Question: The whole problem is
I tried to implement it, but always faced some issues,
Like, ScrollView Covers the whole content or I get the issue where my Column-item
'''
Cannot anchor to an item that isn't a parent or sibling.
'''
The screen of my the whole tab is here
Tab where I need to place scrollview

'''
Rectangle{
id:root
color: "white"
anchors.fill: parent
Rectangle{
id:label
color: "#F6F6F6"
width: root.width
height: root.height * 0.20
z: parent.z + 4
Text{
width: label.width
height: label.height
text: getImageName()
font.family: "Abel"
font.pointSize: 24
color: "#4A3F35"
lineHeight: 24
verticalAlignment: Text.AlignVCenter
horizontalAlignment: Text.AlignHCenter
}
}
Column {
anchors.top: label.bottom
anchors.horizontalCenter: root.horizontalCenter
anchors.topMargin: label.height * 0.5
spacing: label.height * 0.3
Repeater {
id:secondTabRepeater
model: getAmountOfMountedVolumes()
Rectangle{
id:driveInfoRectangle
width: root.width * 0.87
height: root.height * 0.20
color:"white"
radius: 5
border.color: getUsbDevice(index)
border.width: 2
//border.color: "#4A3F35"
Text {
id: memorySizeText
text: getUsbSpace(index) + " Gb"
anchors.fill: parent
font.family: "Abel"
font.pointSize: 22
color: "#4A3F35"
lineHeight: 22
verticalAlignment: Text.AlignVCenter
horizontalAlignment: Text.AlignHCenter
}
Text {
id: drivePathText
text: getUsbDevice(index)
anchors.fill: parent
anchors.bottomMargin: 5
font.family: "Abel"
font.pointSize: 14
color: "#4A3F35"
lineHeight: 12
verticalAlignment: Text.AlignBottom
horizontalAlignment: Text.AlignHCenter
}
}
}
}
}
'''
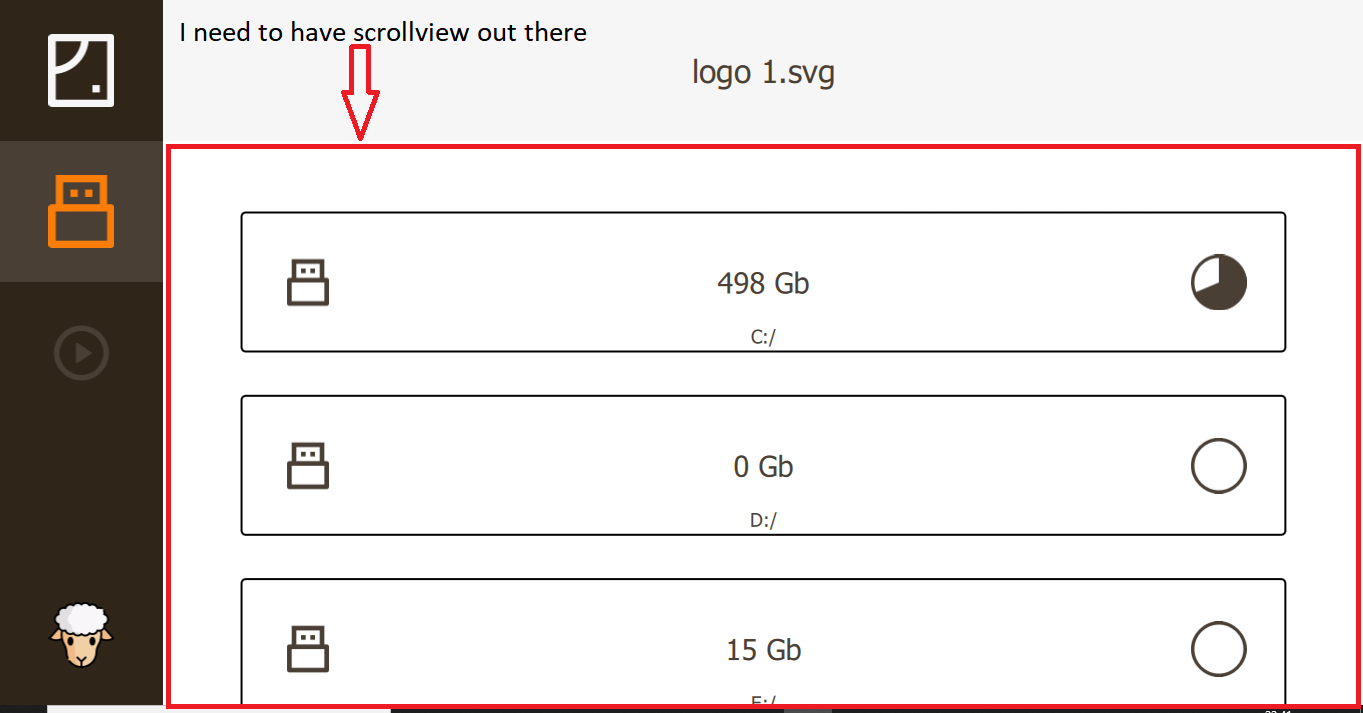
Answer: I add 'ScrollBar' inside one 'Flickable' to your code and now it works.
'''
import QtQuick 2.12
import QtQuick.Window 2.12
import QtQuick.Controls 2.5
Window {
visible: true
width: 640
height: 480
title: qsTr("Hello World")
Rectangle{
id:root
color: "white"
anchors.fill: parent
Rectangle{
id:label
color: "#F6F6F6"
width: root.width
height: root.height * 0.20
z: parent.z + 4
Text{
width: label.width
height: label.height
text:"Example"
font.family: "Abel"
font.pointSize: 24
color: "#4A3F35"
lineHeight: 24
verticalAlignment: Text.AlignVCenter
horizontalAlignment: Text.AlignHCenter
}
}
Flickable{
width: parent.width
height: parent.height
contentHeight: mColumnId.implicitHeight
contentWidth: mColumnId.implicitWidth
Column {
id:mColumnId
anchors.top: label.bottom
anchors.horizontalCenter: root.horizontalCenter
anchors.topMargin: label.height * 0.5
spacing: label.height * 0.3
Repeater {
id:secondTabRepeater
model: 10
Rectangle{
id:driveInfoRectangle
width: root.width * 0.87
height: root.height * 0.20
color:"white"
radius: 5
border.color: getUsbDevice(index)
border.width: 2
//border.color: "#4A3F35"
Text {
id: memorySizeText
text: getUsbSpace(index) + " Gb"
anchors.fill: parent
font.family: "Abel"
font.pointSize: 22
color: "#4A3F35"
lineHeight: 22
verticalAlignment: Text.AlignVCenter
horizontalAlignment: Text.AlignHCenter
}
Text {
id: drivePathText
text: getUsbDevice(index)
anchors.fill: parent
anchors.bottomMargin: 5
font.family: "Abel"
font.pointSize: 14
color: "#4A3F35"
lineHeight: 12
verticalAlignment: Text.AlignBottom
horizontalAlignment: Text.AlignHCenter
}
}
}
}
ScrollBar.vertical: ScrollBar{}
ScrollBar.horizontal: ScrollBar{}
}
}
}
'''